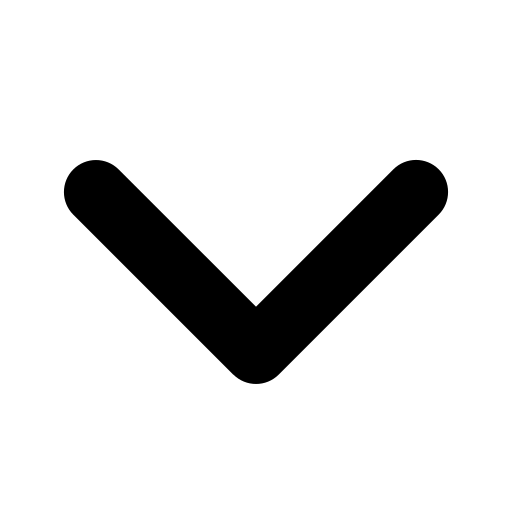
Tags: icon, FontAwesome, fa-icon, solid, angle, down